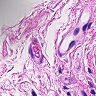
Metastatic tissue present: no